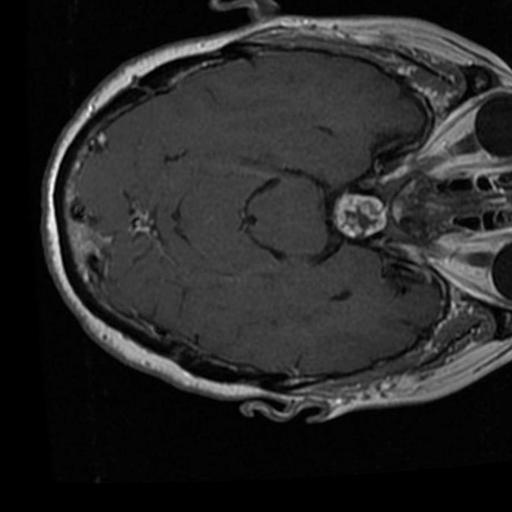
Label: brain_tumor